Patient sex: M
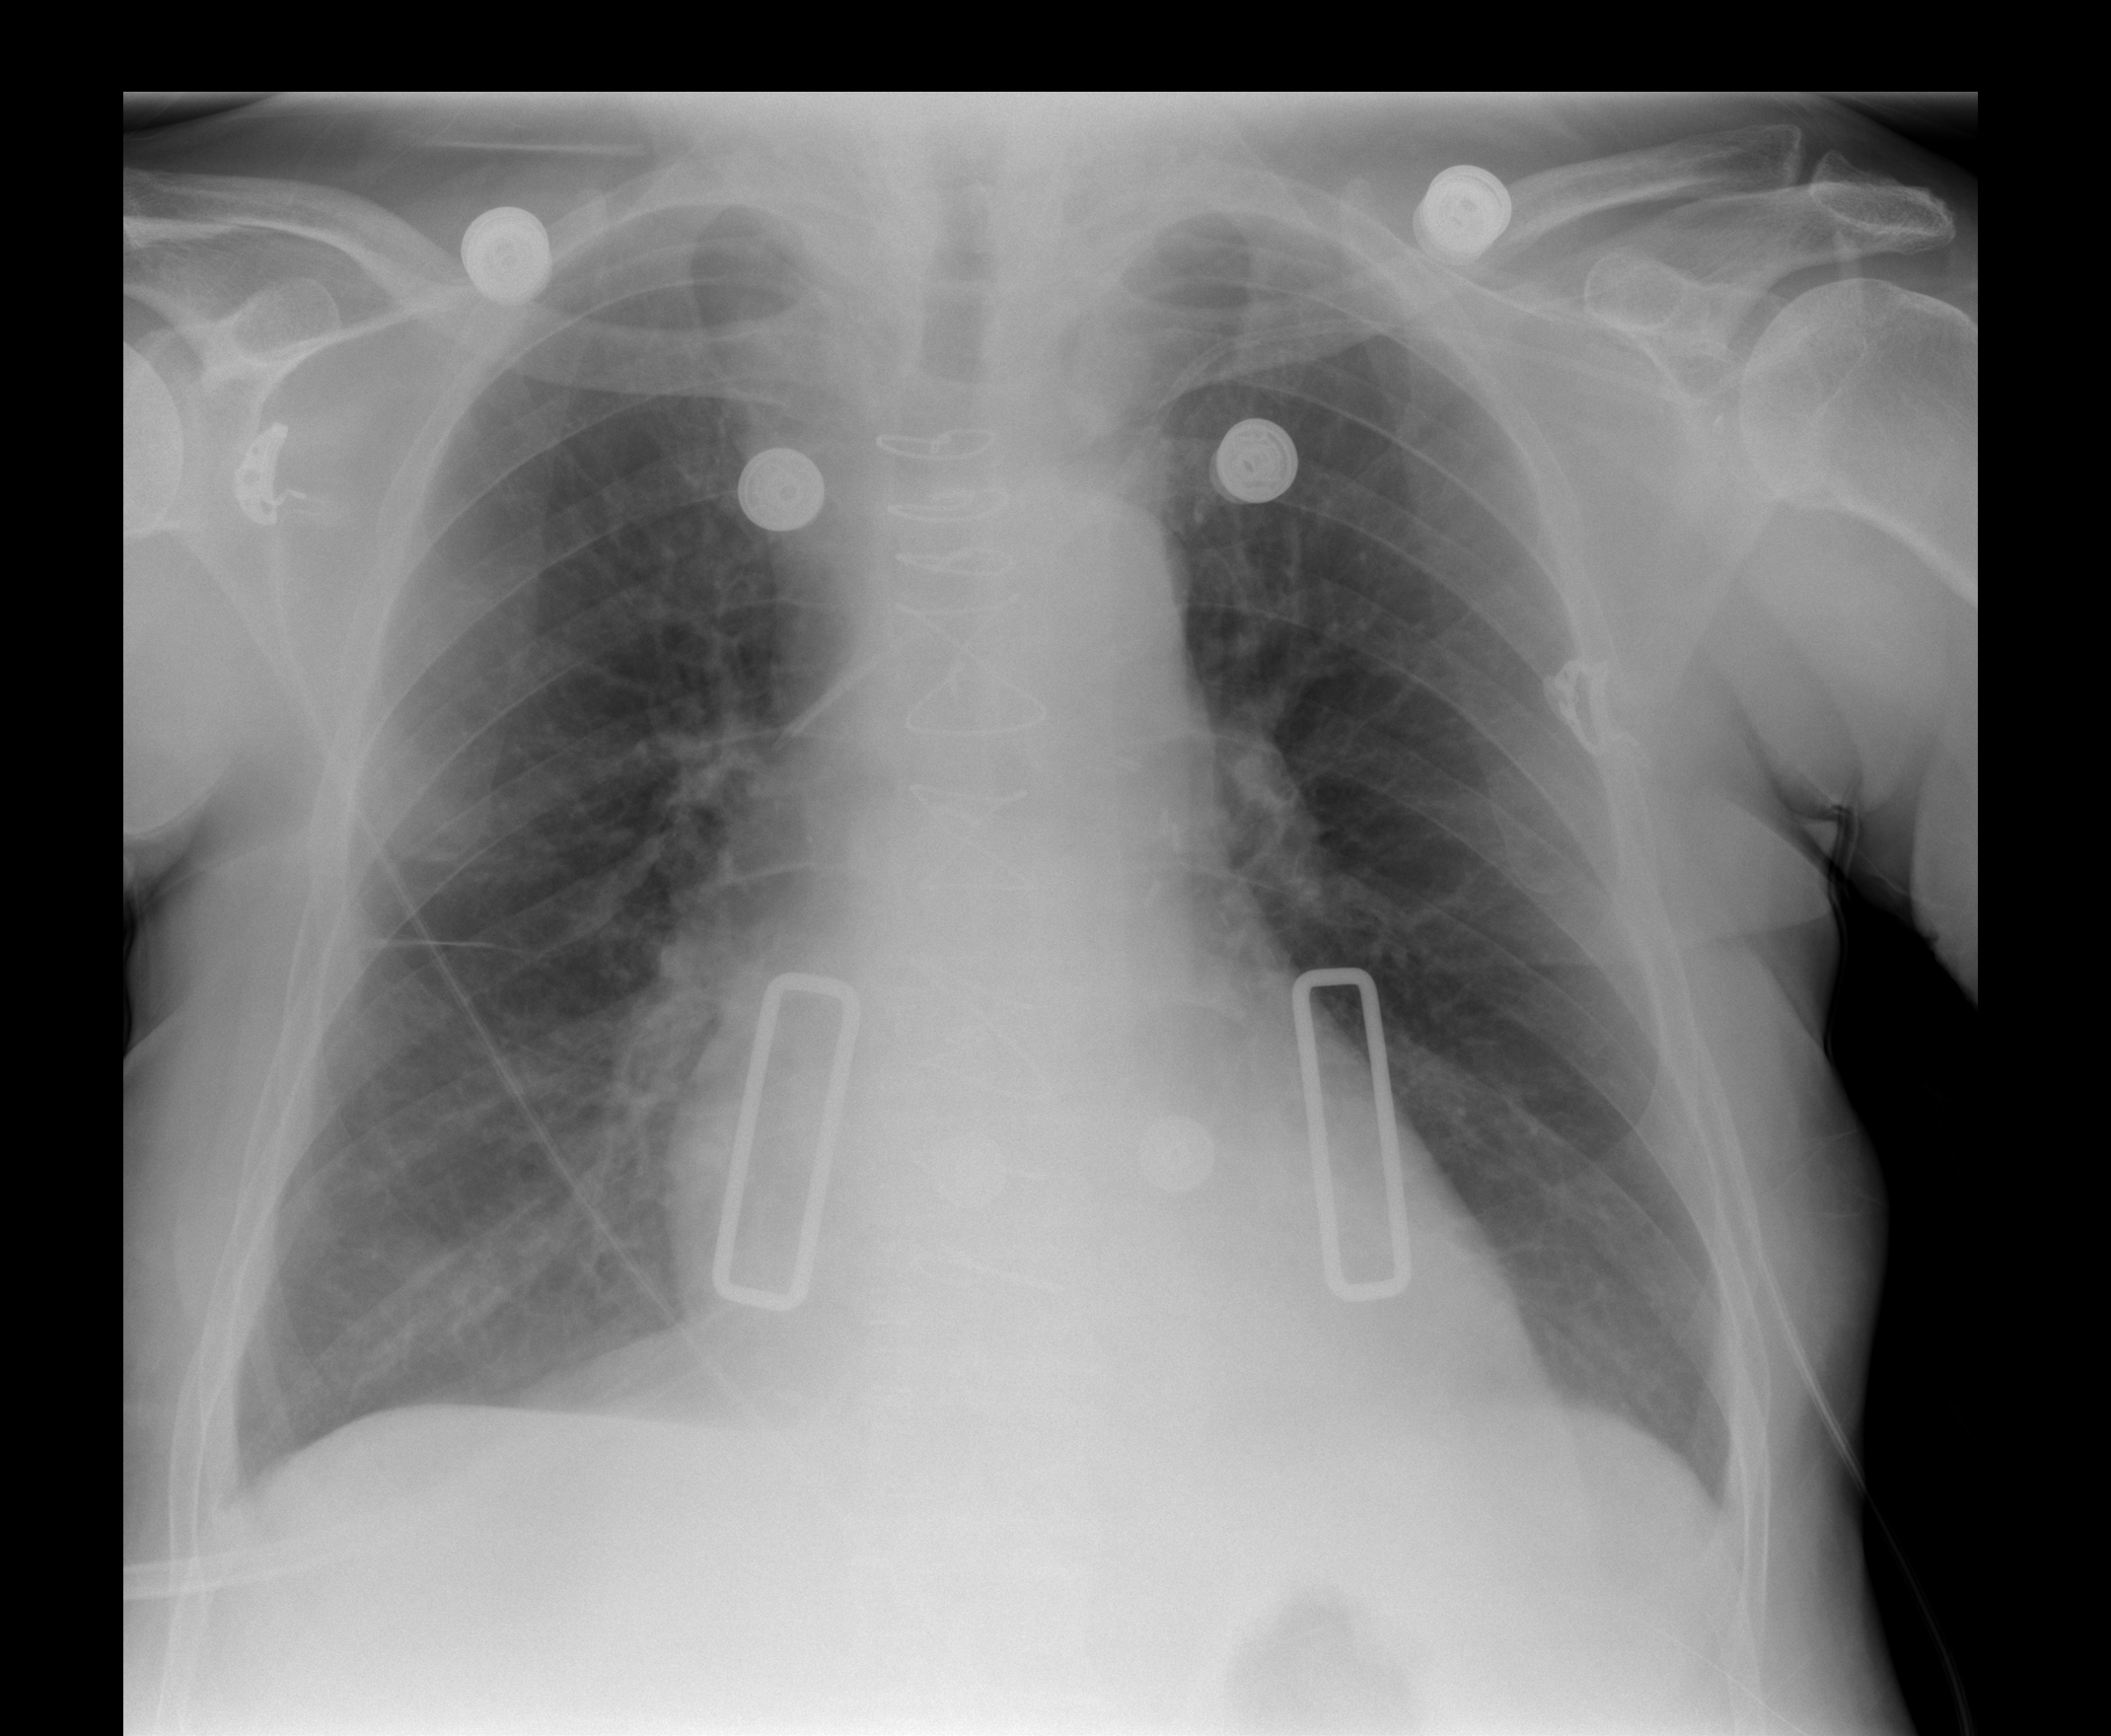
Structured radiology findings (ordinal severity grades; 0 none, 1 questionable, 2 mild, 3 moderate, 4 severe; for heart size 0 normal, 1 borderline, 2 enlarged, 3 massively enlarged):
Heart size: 1
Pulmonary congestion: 0
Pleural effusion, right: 1
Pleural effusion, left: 1
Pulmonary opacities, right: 0
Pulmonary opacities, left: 0
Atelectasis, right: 1
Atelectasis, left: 1